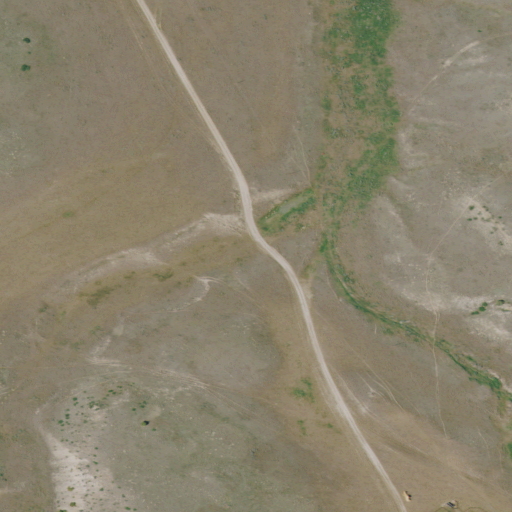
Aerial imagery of valley in Montana named West Fork Downey Coulee containing grassland and shrub